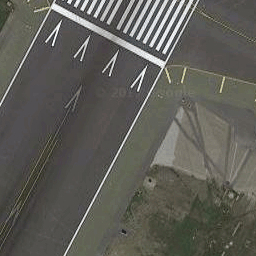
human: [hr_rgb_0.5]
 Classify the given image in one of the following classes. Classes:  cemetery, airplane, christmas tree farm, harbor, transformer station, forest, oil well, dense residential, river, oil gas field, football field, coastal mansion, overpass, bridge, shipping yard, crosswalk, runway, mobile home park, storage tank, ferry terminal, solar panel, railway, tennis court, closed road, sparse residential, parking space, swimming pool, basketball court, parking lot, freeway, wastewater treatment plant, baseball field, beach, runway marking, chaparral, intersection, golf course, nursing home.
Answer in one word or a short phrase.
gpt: runway